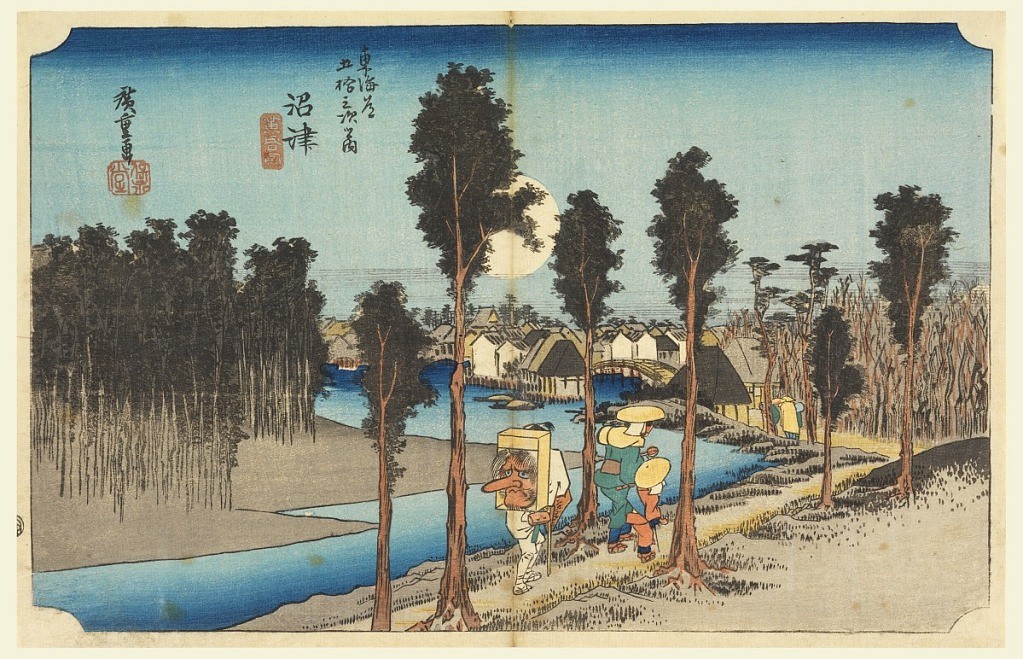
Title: Numazu Evening, in The Fifty-Three Stations of the Tokaido Road (Tokaido Gojusan Tsugi-no Uchi)
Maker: Ando Hiroshige, Japanese, 1797–1858
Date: ca. 1834
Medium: Woodblock print (ukiyo-e) on mulberry paper (washi), ink with color
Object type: Print
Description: Center, full moon rising in the center over village towards which three pilgrims pass along road bordering river. One with grotesque mask distinctive of pilgrims to the Shinto Shrine of Kompira in Province of Sanuki. Left, thick pine woods.